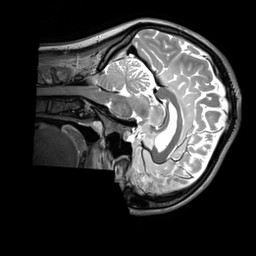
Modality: T2w
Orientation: sagittal
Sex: female
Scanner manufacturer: siemens
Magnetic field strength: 3 T
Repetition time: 3.2 s
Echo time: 0.409 s